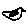
Label: bird